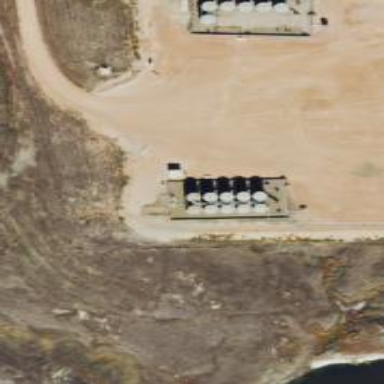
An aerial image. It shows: Storage tank with man-made structure.